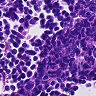
Metastatic tissue present: no